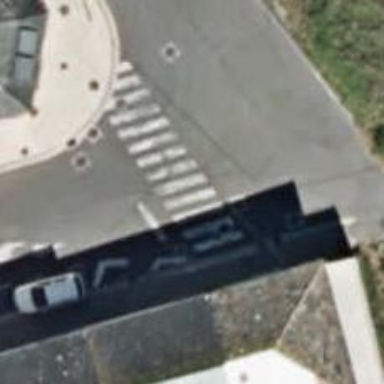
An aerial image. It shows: Pedestrian crossing with zebra markings on footway.